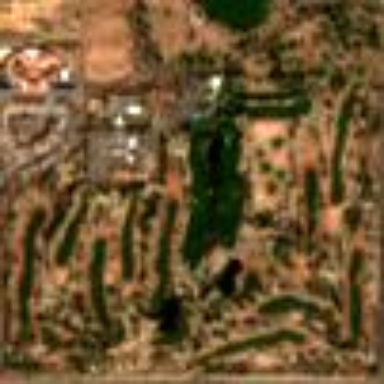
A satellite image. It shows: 18-hole golf course.